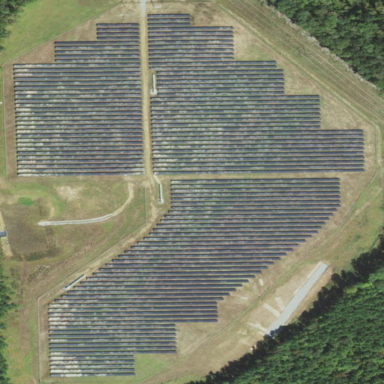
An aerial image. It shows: Solar power plant enclosed by fence. The plant generates electricity using photovoltaic technology.